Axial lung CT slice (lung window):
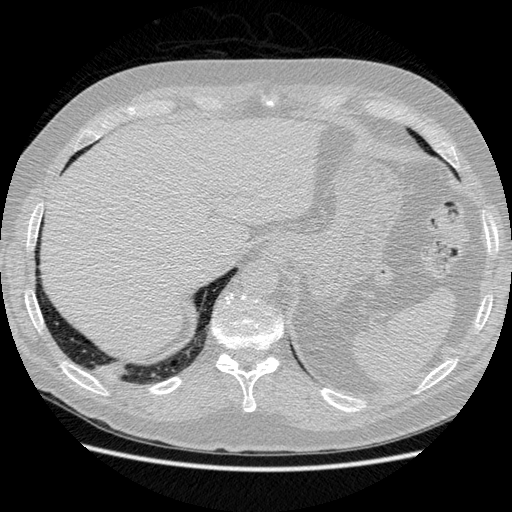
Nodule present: no